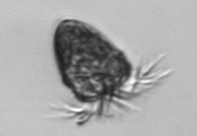
Label: Strombidium_morphotype2